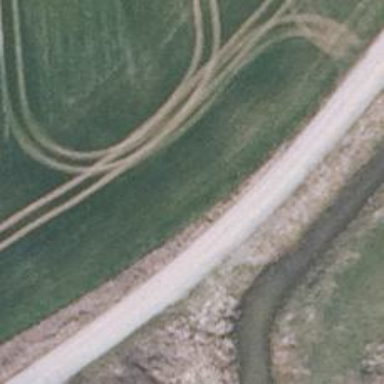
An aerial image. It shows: Track with grade 2 tracktype.